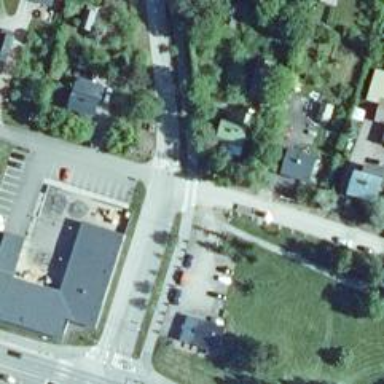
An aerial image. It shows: Asphalt footway with uncontrolled crossing.